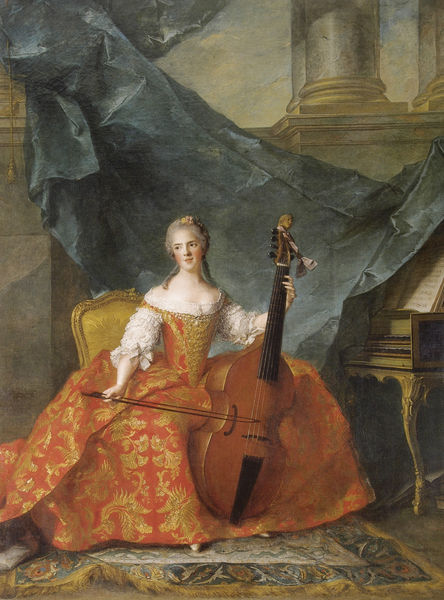
Titel: Madame Henriette
Künstler: Jean-Marc Nattier
Standort: Versailles
Institution: Musée National du Château de Versailles et de Trianon
Schlagwörter: blau, blätter, flügel, fuß, gemälde, hand, haut, himmel, kopf, körper, schatten, weiß, wolken, gelb, grün, mädchen, ocker, sitzen, blume, braun, brust, decolte, frankreich, frau, frisur, grau, haar, hintergrund, holz, kleid, licht, marmor, orange, pfeiler, raum, schwarz, stuhl, säule, säulen, terasse, türkis, zimmer, blick, dame, rosen, rot, schloss, tuch, wolke, beige, muster, ornament, rock, teppich, jung, architektur, arme, barock, blass, bluse, falten, kleidung, rahmen, sockel, spitze, stein, ärmel, bildnis, hals, hände, instrument, portrait, porträt, rückenlehne, vorhang, boden, bestickt, fransen, gold, haare, interieur, sessel, stickerei, stoff, adel, innen, rokkoko, bass, kontrabass, konzert, musik, musiker, dekollete, dekolletee, locken, madame, rokoko, rouge, seide, beine, perücke, taille, bein, ruhig, wangen, papier, bogen, cello, noten, zöpfe, hof, rand, saal, schemel, steg, falte, polster, spielen, klavier, musikinstrument, musikzimmer, musizieren, notenblatt, piano, verzierung, wandmalerei, faltenwurf, podest, rüschen, geneigt, satin, zierlich, musikantin, burg, palast, gross, seite, tasten, fräulein, brokat, rom, bratsche, geige, geigenbogen, seiten, residenz, antik, classic, griechenland, korsett, adelig, kulisse, rokokko, saiten, saiteninstrument, stickereien, basis, textil, klassik, schaft, hofdame, verzierungen, musikerin, innenarchitektur, nattier, vorhnag, perrücke, music, note, basen, corsage, wanddekoration, franzen, prächtig, streichen, pompadour, notenbuch, cembalo, figürchen, tasteninstrument, concert, streicher, viole, viole de gambe, chello, spielne, musique, madame pompadour, cemballo, spinett, flügle, chembalo, fußspitze, lavier, brunelesci, mätresse, dekolette, musicienne, néoclassique, violin, notenpapier, auswendig, bliuse, cellospielerin, großornage, spinnett, tasteninstrumente, bassgeige, cabinet, weiße ärmel, violoncelle, damasse